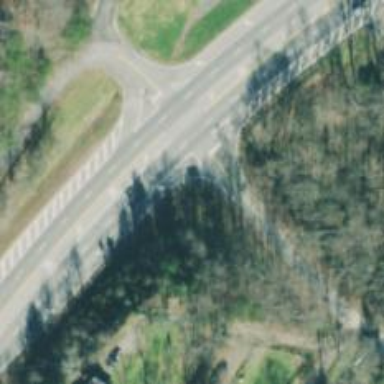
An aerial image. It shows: Trunk link road with asphalt surface.